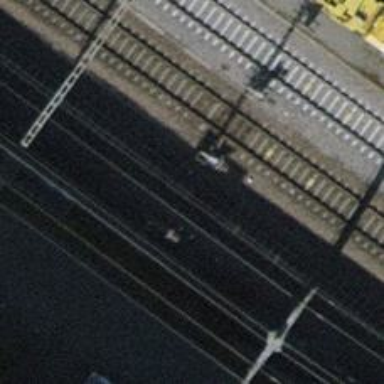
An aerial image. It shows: Railway signal.